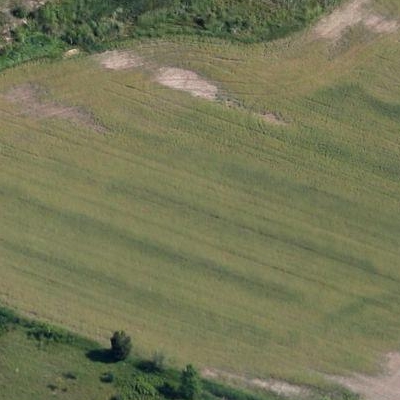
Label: Grass